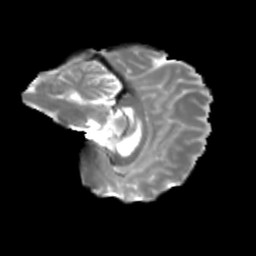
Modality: T2w
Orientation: sagittal
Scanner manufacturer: siemens
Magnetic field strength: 3 T
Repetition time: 4 s
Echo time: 0.0594 s